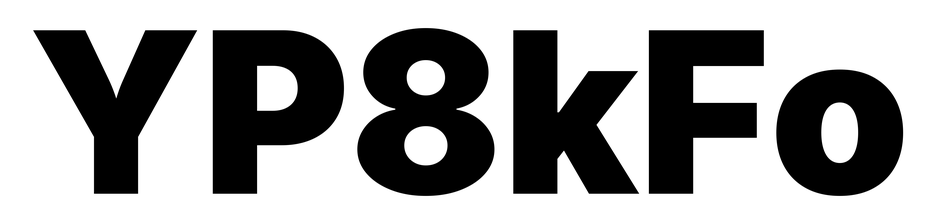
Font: Inter_Black